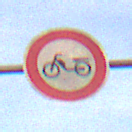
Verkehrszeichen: VerbotMofas
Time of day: SunriseSunset
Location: Outdoor (Urban)
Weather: PartlyCloudy
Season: NotSpecified
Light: Natural